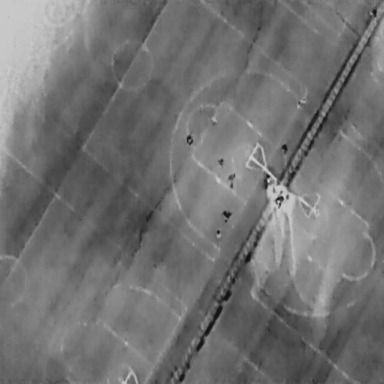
There are 11 People in the infrared image.